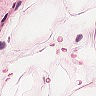
Metastatic tissue present: no